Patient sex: F
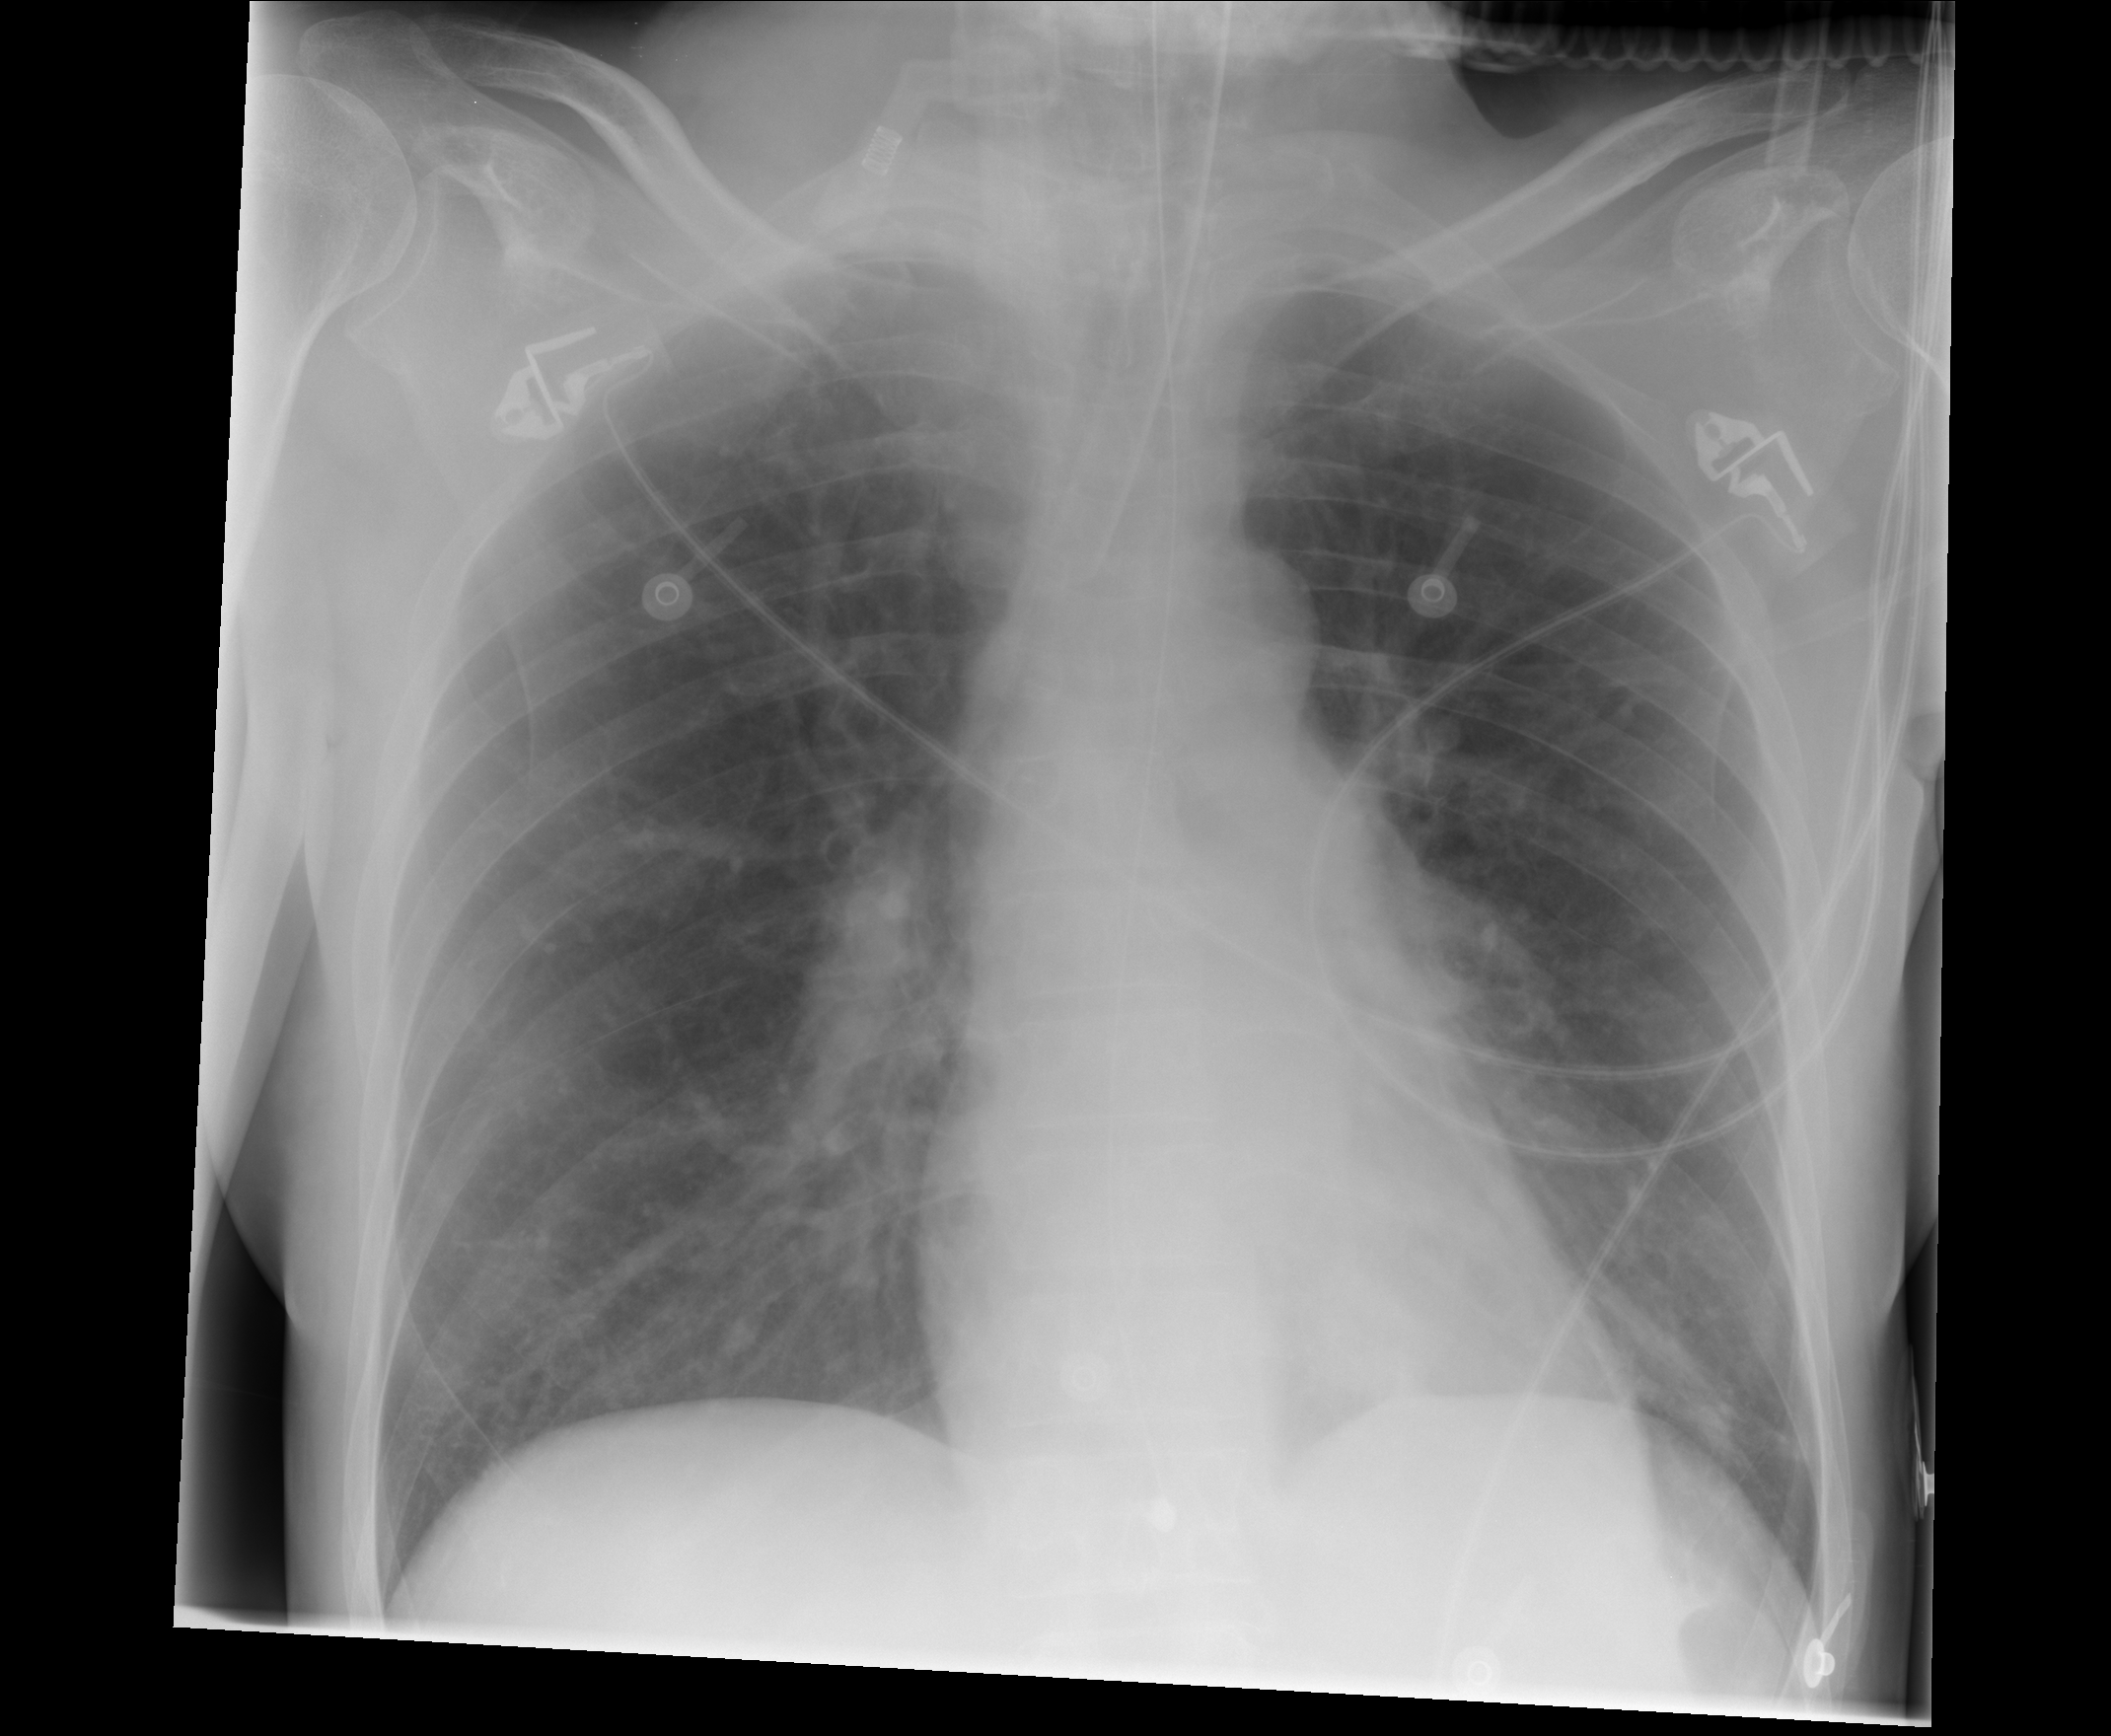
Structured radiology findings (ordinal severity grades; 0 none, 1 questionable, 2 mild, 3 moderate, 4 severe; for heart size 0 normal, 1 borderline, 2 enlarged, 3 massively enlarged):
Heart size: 0
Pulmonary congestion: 0
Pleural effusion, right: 0
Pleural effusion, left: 0
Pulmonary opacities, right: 0
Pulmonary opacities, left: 0
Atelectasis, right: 0
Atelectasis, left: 2